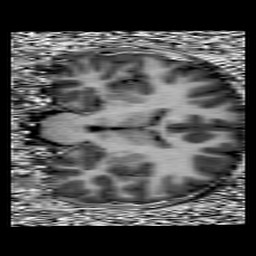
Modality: UNIT1
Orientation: coronal
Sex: male
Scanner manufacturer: siemens
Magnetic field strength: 3 T
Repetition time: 5 s
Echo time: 0.00368 s